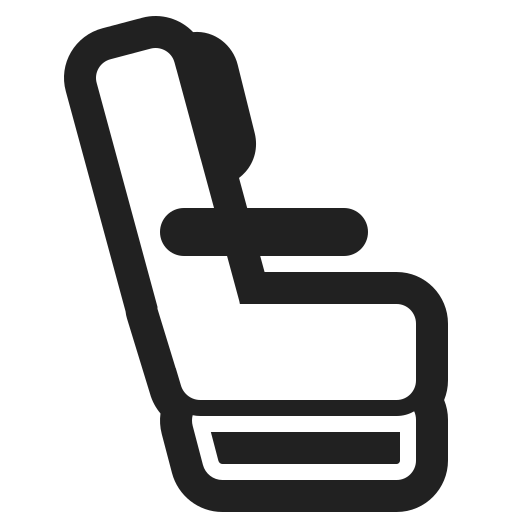
seat high contrast